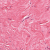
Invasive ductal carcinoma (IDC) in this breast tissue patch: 0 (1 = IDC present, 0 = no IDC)